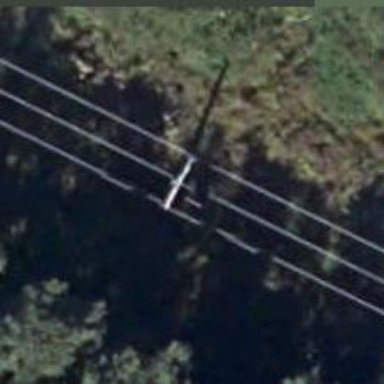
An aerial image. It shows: Power pole.